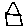
Label: house